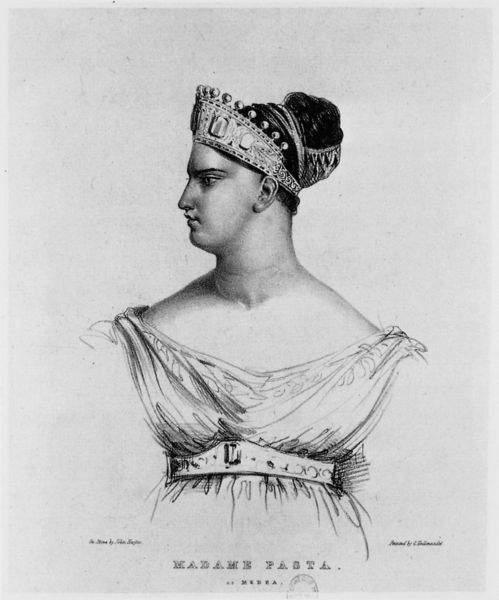
Titel: Guiditta Pasta in der Rolle der Medea
Künstler: John Hayter
Schlagwörter: haut, kopf, frau, frisur, haar, kleid, mund, ohr, profil, schmuck, schwarz, weiss, zeichnung, dame, gürtel, falten, gesicht, haarschmuck, hals, portrait, porträt, auge, gewand, haare, diadem, krone, madame, schultern, dutt, schrift, büste, foto, schwarz-weiss, text, stark, tiara, dekolltee, königin, nae, madam, pasta, madame pasta, fasti